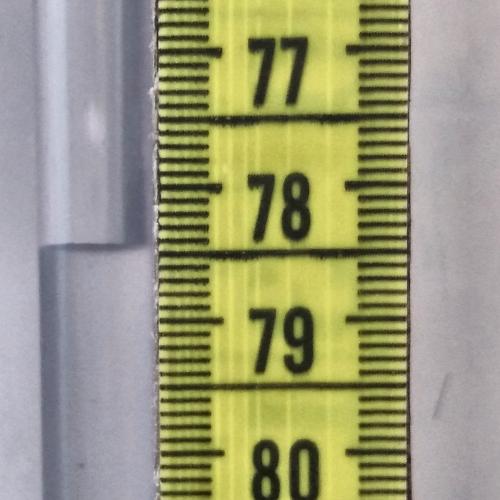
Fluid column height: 78.4 cm